Question: Consider the following code:
CLASS :
'''
public class AuditProgressReport
{
private List<AuditProgressReport> audit_progress_reports = null;
private String name = null;
private String description = null;
private int compliant;
private int non_compliant;
private int not_completed ;
/**
*
*/
public AuditProgressReport()
{
super();
}
public AuditProgressReport(
String name_param,
int compliant_param,
int non_compliant_param,
int not_completed_param)
{
super();
this.name = name_param;
this.compliant = compliant_param;
this.non_compliant = non_compliant_param;
this.not_completed = not_completed_param;
}
public void addToCompliant(int compl_to_add_param)
{
this.compliant += compl_to_add_param;
}
public void addToNonCompliant(int non_compl_to_add_param)
{
this.non_compliant += non_compl_to_add_param;
}
public void addToNotCompleted(int not_compl_param)
{
this.not_completed += not_compl_param;
}
public void setAuditProgressReports(List<AuditProgressReport> report_category_nodes_param)
{
this.audit_progress_reports = report_category_nodes_param;
}
public List<AuditProgressReport> getAuditProgressReports()
{
return this.audit_progress_reports;
}
public void setCompliant(int compliantParam)
{
this.compliant = compliantParam;
}
public int getCompliant()
{
return this.compliant;
}
public void setNonCompliant(int nonCompliantParam)
{
this.non_compliant = nonCompliantParam;
}
public int getNonCompliant()
{
return this.non_compliant;
}
public void setNotCompleted(int notCompletedParam)
{
this.not_completed = notCompletedParam;
}
public int getNotCompleted()
{
return this.not_completed;
}
public void setName(String name_param)
{
this.name = name_param;
}
public String getName()
{
return this.name;
}
public void setDescription(String description_param)
{
this.description = description_param;
}
public String getDescription()
{
return this.description;
}
@Override
public String toString()
{
return ("Compliant["+this.compliant+
"] Non-Compliant["+this.non_compliant+
"] Not-Completed["+this.not_completed+"]");
}
}
'''
And CLASS :
'''
public class Tester
{
public static void main(String[] args)
{
List<AuditProgressReport> main_level = new ArrayList<AuditProgressReport>();
AuditProgressReport ar_1_1 = new AuditProgressReport("ar_1_1",0,0,0);
AuditProgressReport ar_1_2 = new AuditProgressReport("ar_1_2",0,0,0);
AuditProgressReport ar_1_1_1 = new AuditProgressReport("ar_1_1_1",0,0,0);
AuditProgressReport ar_1_1_2 = new AuditProgressReport("ar_1_1_2",15,65,20);
AuditProgressReport ar_1_1_3 = new AuditProgressReport("ar_1_1_3",20,30,50);
AuditProgressReport ar_1_1_1_1 = new AuditProgressReport("ar_1_1_1_1",5,5,90);
AuditProgressReport ar_1_1_1_2 = new AuditProgressReport("ar_1_1_1_2",55,5,40);
AuditProgressReport ar_1_1_1_3 = new AuditProgressReport("ar_1_1_1_3",35,35,30);
List<AuditProgressReport> arl_1_1_1 = new ArrayList<AuditProgressReport>();
arl_1_1_1.add(ar_1_1_1_1);
arl_1_1_1.add(ar_1_1_1_2);
arl_1_1_1.add(ar_1_1_1_3);
ar_1_1_1.setAuditProgressReports(arl_1_1_1);
List<AuditProgressReport> arl_1_1 = new ArrayList<AuditProgressReport>();
arl_1_1.add(ar_1_1_1);
arl_1_1.add(ar_1_1_2);
arl_1_1.add(ar_1_1_3);
AuditProgressReport ar_1_2_1 = new AuditProgressReport("ar_1_2_1",10,30,60);
AuditProgressReport ar_1_2_2 = new AuditProgressReport("ar_1_2_2",20,20,60);
List<AuditProgressReport> arl_1_2 = new ArrayList<AuditProgressReport>();
arl_1_2.add(ar_1_2_1);
arl_1_2.add(ar_1_2_2);
ar_1_1.setAuditProgressReports(arl_1_1);
ar_1_2.setAuditProgressReports(arl_1_2);
main_level.add(ar_1_1);
main_level.add(ar_1_2);
Tester tester = new Tester();
for(AuditProgressReport prog_rep : main_level)
{
tester.populateParents(prog_rep, null);
}
//TODO Now check the values...
}
private void populateParents(
AuditProgressReport audit_progress_param,
AuditProgressReport parent_param)
{
List<AuditProgressReport> audit_progress =
audit_progress_param.getAuditProgressReports();
System.out.println("name["+audit_progress_param.getName()+"]");
if(parent_param != null)
{
int compl = audit_progress_param.getCompliant();
int nonCompl = audit_progress_param.getNonCompliant();
int notCompleted = audit_progress_param.getNotCompleted();
parent_param.addToCompliant(compl);
parent_param.addToNonCompliant(nonCompl);
parent_param.addToNotCompleted(notCompleted);
}
if(audit_progress != null && ! audit_progress.isEmpty())
{
for(AuditProgressReport prog_rep : audit_progress)
{
this.populateParents(prog_rep,audit_progress_param);
}
}
}
}
'''
When you run this, you will note that the values of the parent elements in the list is updated with the sum of the values in the child list.
See illustration below:

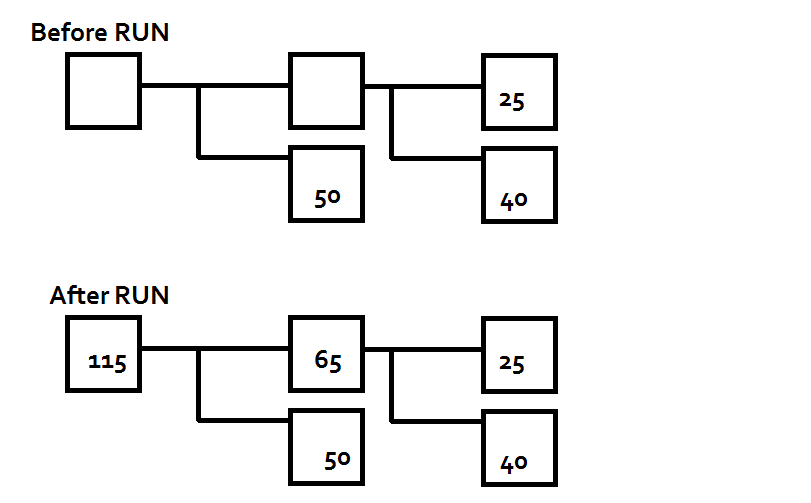
Answer: Like others suggested I would use the Observer pattern. Each parent node listens for changes on the childrens.
But my solution differs from that of @zmf because if you have a a big tree with lot of children node and at each update you have to sum each value, you would spend a lot of processing time.
What if you send only the difference between the old value and the new value each time you update a child node. Let's make an example. You start with this tree:
'''
[12]--+--[10]-----[10]
|
+--[ 2]--+--[ ]
|
+--[ 2]
'''
and you update a children like this
'''
[12]--+--[10]-----[10]
|
+--[ 2]--+--[ 3]
|
+--[ 2]
'''
the node that gets updated with the value "3" send its change to the parent with the method call parent.updateNode(3). The parent have only to sum its current value (in this example "2") with the value it receives from the child node. So it will update to the value "5"
'''
[12]--+--[10]-----[10]
|
+--[ 5]--+--[ 3]
|
+--[ 2]
'''
the node with the new value "5" will call parent.updateNode(3) and the final solution will be
'''
[15]--+--[10]-----[10]
|
+--[ 5]--+--[ 3]
|
+--[ 2]
'''
IMHO this solution is better because each updateNode() method have only to sum its own current value with the change received from its child node and call its parent with the same value received. You do not have to get the value from each one of your children and sum all the values. This will save you a lot of time if you have a big tree. So in this example when you change the value from 0 to 3. You will get 2 call to parent.updateNode(3) and each parent will get updated.